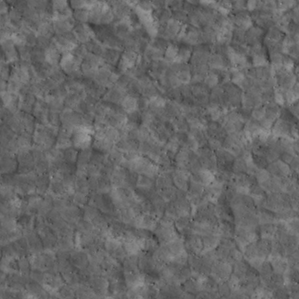
Label: non_frost